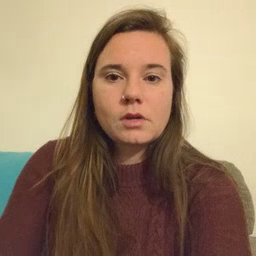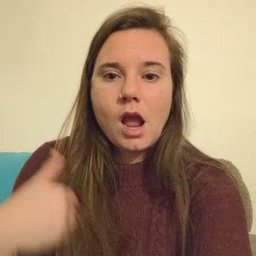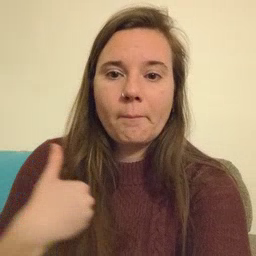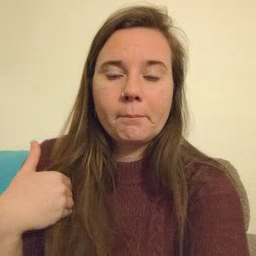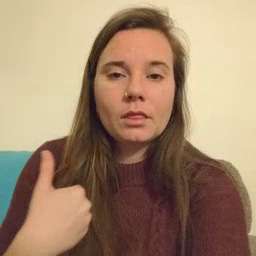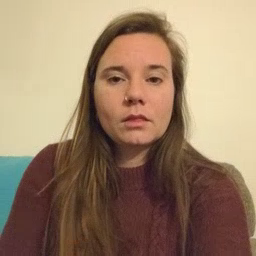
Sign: animal